Field crop: maize
Growth stage: 2
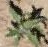
Species: atriplex